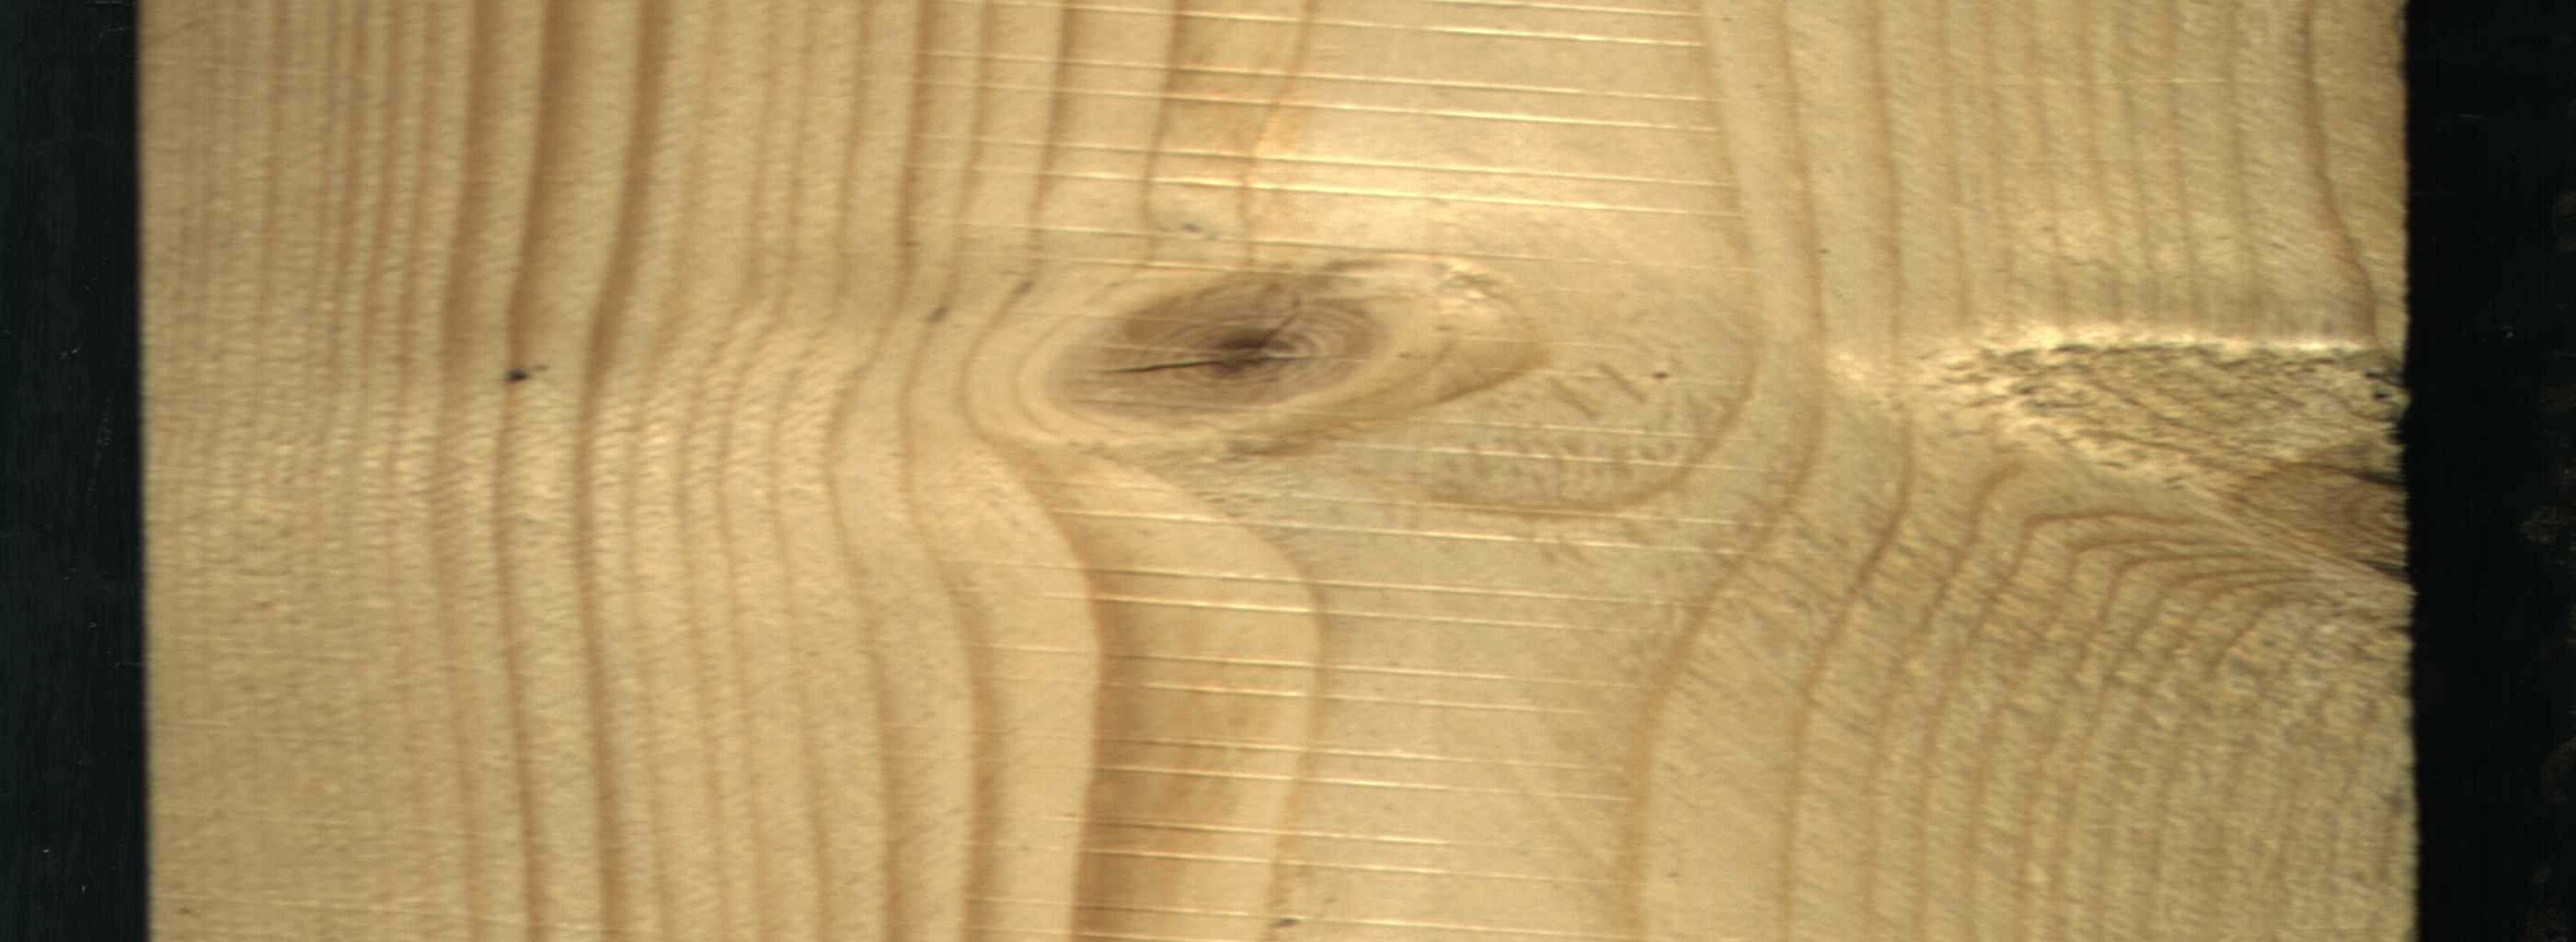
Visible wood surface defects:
knot_with_crack
Live_Knot